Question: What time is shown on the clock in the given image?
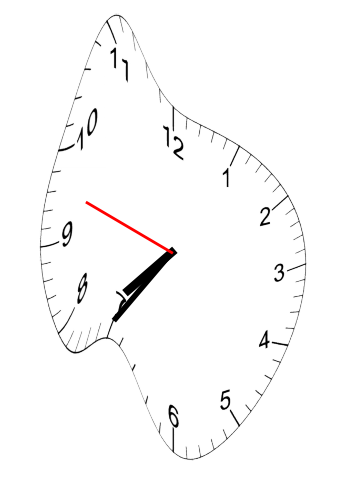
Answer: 07:35:48